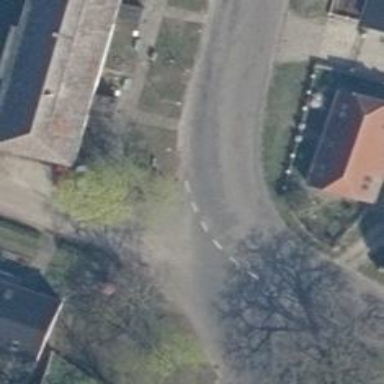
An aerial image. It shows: Residential road made of concrete plates.